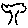
Label: tree